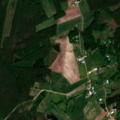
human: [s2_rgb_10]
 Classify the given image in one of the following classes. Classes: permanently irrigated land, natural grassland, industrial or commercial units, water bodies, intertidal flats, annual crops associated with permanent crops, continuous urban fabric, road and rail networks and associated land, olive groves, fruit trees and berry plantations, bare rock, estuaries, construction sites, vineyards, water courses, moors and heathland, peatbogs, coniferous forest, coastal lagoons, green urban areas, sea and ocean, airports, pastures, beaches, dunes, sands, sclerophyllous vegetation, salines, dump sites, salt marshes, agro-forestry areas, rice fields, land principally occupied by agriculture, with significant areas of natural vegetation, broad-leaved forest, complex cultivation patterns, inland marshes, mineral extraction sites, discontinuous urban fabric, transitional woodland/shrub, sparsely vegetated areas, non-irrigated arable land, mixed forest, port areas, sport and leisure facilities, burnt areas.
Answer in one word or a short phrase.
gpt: non-irrigated arable land, land principally occupied by agriculture, with significant areas of natural vegetation, coniferous forest, mixed forest